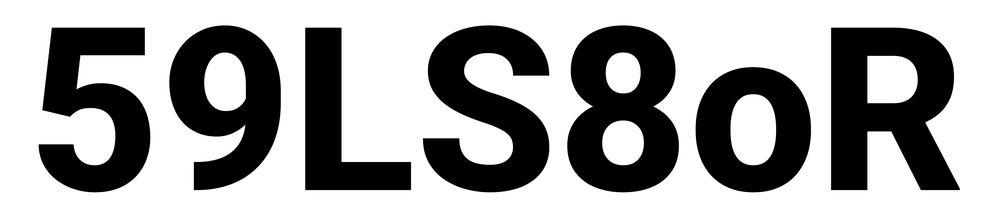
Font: Roboto_ExtraBold